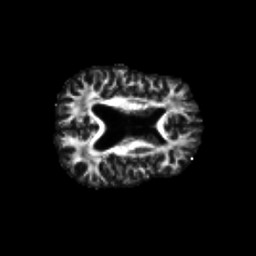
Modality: FA
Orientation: axial
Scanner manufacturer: siemens
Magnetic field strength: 3 T
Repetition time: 8.8 s
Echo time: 0.085 s